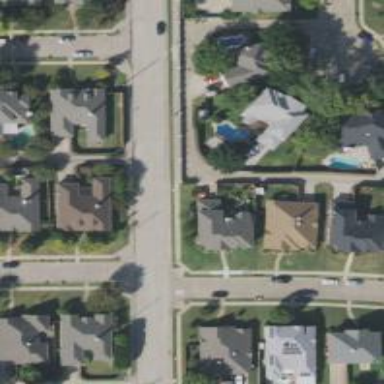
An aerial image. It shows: Alleyway designated as service road.